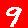
Digit: 9